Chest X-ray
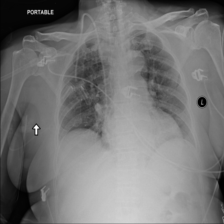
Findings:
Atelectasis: negative
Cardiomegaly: negative
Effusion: negative
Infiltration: positive
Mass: negative
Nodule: negative
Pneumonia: negative
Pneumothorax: negative
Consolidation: negative
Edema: negative
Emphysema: negative
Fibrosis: negative
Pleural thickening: negative
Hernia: negative